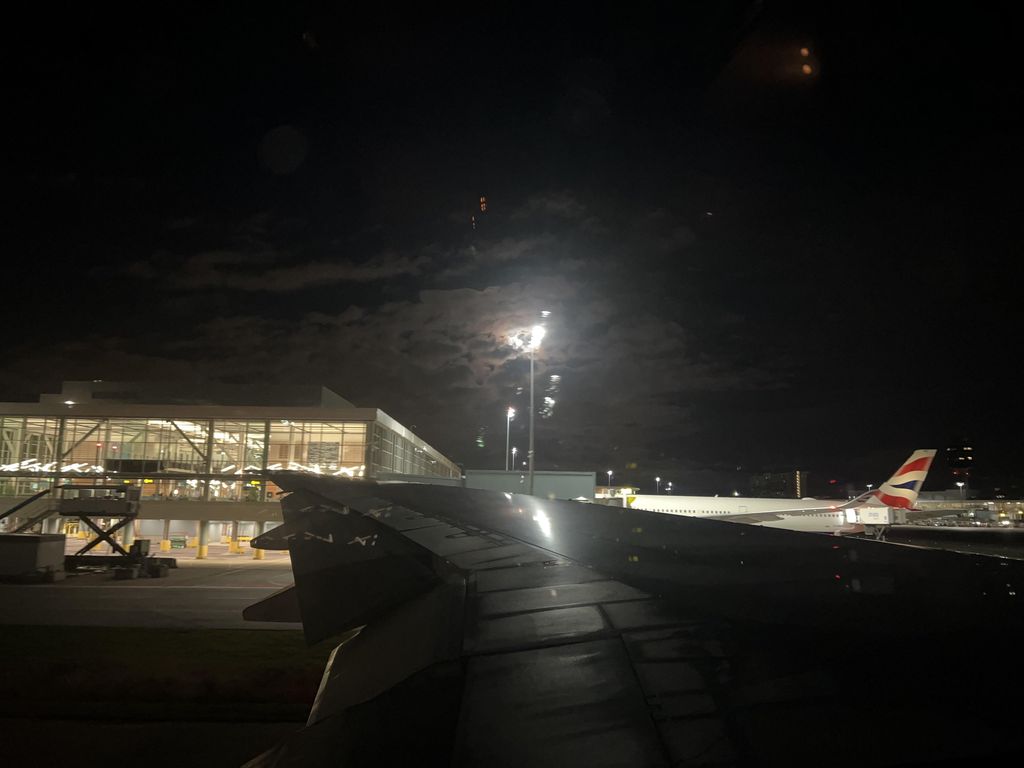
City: vancouver